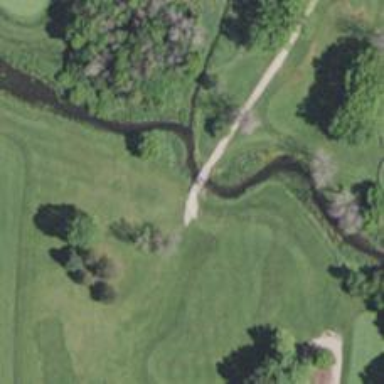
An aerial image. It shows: Path leading to bridge.